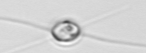
Label: Chaetoceros_danicus